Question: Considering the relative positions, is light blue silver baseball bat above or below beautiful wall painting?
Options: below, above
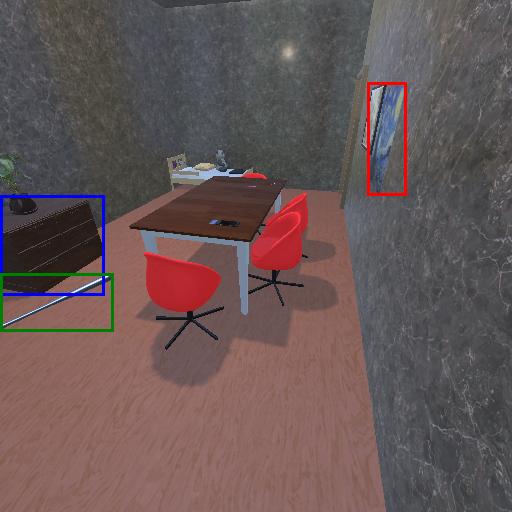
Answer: below